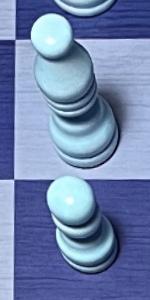
Label: Pawn_White